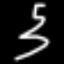
Label: squiggle